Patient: sex F, age 68
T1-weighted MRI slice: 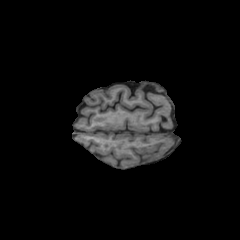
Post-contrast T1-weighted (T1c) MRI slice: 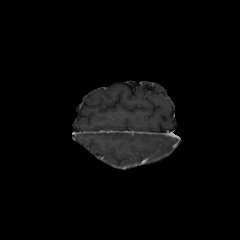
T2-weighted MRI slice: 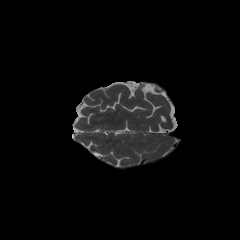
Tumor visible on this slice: no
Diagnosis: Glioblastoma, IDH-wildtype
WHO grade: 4